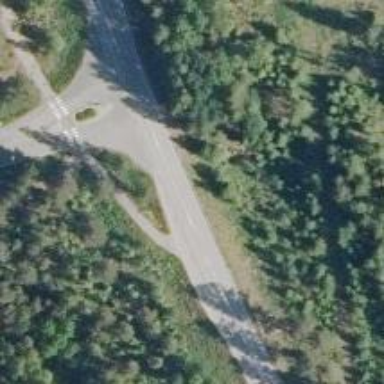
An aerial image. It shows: Asphalt cycleway.